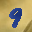
Label: 9